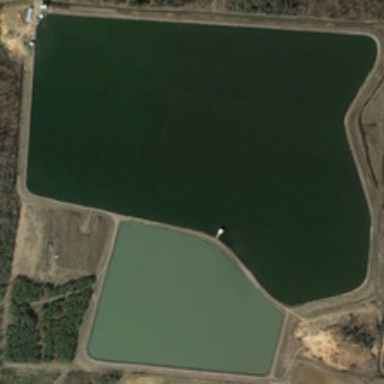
Several ponds are surrounded by green trees .